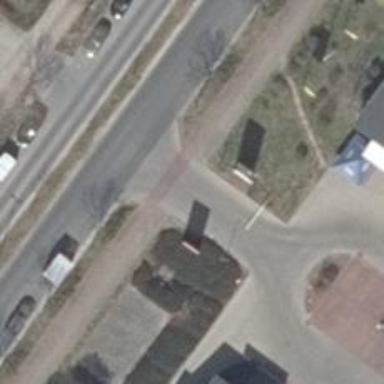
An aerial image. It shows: Road with "give way" sign.